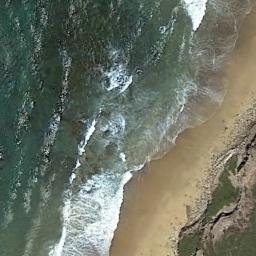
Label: beach